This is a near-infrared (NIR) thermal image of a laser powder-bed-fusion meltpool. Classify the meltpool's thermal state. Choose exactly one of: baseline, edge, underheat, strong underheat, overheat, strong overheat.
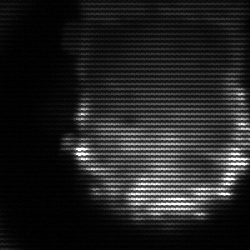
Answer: baseline